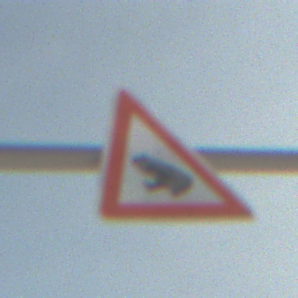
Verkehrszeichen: AmphibienwanderungRechts
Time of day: MorningAfternoon
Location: Outdoor (Suburban)
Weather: PartlyCloudy
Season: NotSpecified
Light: Natural